Question: Here's some strange behavior I hope someone can confirm is a known bug, or suggest a workaround.
My iPad app needs to display some large PDFs (~7mb and graphics-heavy.) The path of least resistance is of course a UIWebView, but my app crashes after display of a few. I isolated the behavior in a new project, and ran Instruments on it.
Here are the results. They seem to indicate that bad leaks are happening in UIWebView.
The essential code, in a minimal view controller:
'''
-(IBAction)doPresent:(UIView *)sender
{
NSURL *url = [[NSBundle mainBundle] URLForResource:[NSString stringWithFormat:@"%d", [sender tag]]
withExtension:@"pdf"];
UIWebView *wv = [[[UIWebView alloc] init] autorelease];
UIViewController *vc = [[[UIViewController alloc] init] autorelease];
[vc setView:wv];
UINavigationController *holder = [[[UINavigationController alloc] initWithRootViewController:vc] autorelease];
[self presentModalViewController:holder animated:YES];
[wv loadRequest:[NSURLRequest requestWithURL:url]];
UIBarButtonItem *close = [[[UIBarButtonItem alloc] initWithBarButtonSystemItem:UIBarButtonSystemItemDone
target:self
action:@selector(doDismiss:)] autorelease];
[[vc navigationItem] setRightBarButtonItem:close];
}
-(IBAction)doDismiss:(id)sender
{
[self dismissModalViewControllerAnimated:YES];
}
'''
Not pictured: the main nib containing this VC, its view, and five buttons connected to 'doPresent:', each tagged with 1...5; and 1.pdf through 5.pdf in the app bundle. Run it and it works much as you'd expect, except that it crashes after a half-dozen or so views of the PDFs.
Running it under Instruments (allocations) yielded this interesting plot:

The pattern I notice is that, if I display a PDF and dismiss it , it's released as expected with minimal leakage. But if I touch it and scroll, even a little, the memory is not released. Viewing subsequent PDFs does not appear to reuse any of the wasted memory but each allocates more of its own. Running in the simulator and triggering memory warnings doesn't get this memory back either.
When usage hit ~ 25mb, the program got 'kill -9''d. This seems low to me, suggesting some other resource is being leaked besides app memory.
This is on a iPad 1, running 4.3, freshly rebooted.
Ideas? Workarounds? Foolish omissions on my part?
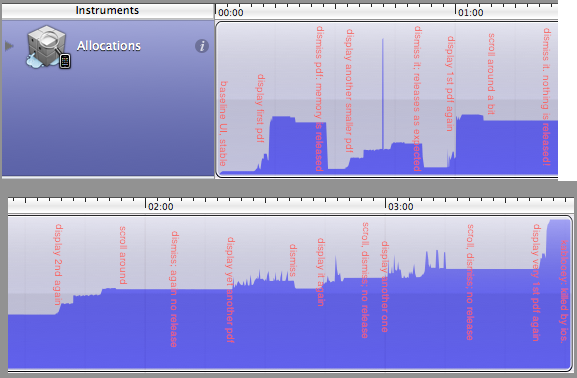
Answer: Well, Apple finally got back to me on the bug report, and they recognize the bug and claim it's fixed in the latest ios 5.x builds. We'll see.